八年级 · 组合几何学
如图, $A B=A C, A D=A E, \angle B A C=\angle D A E, \angle 1=25^{\circ}, \angle 2=30^{\circ}$,连接 $B E$, 点 $D$ 恰好在 $B E$ 上, 则 $\angle 3=(\quad)$

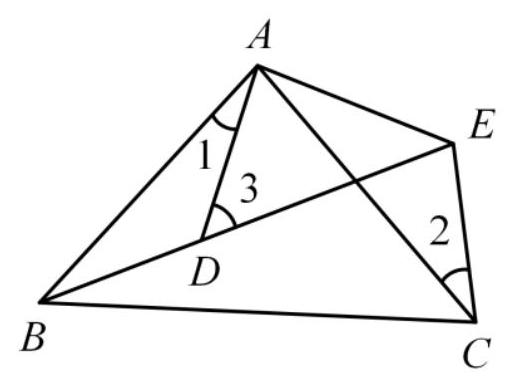
$60^{\circ}$
B. $55^{\circ}$
C. $50^{\circ}$
D. 无法计算
答案: B